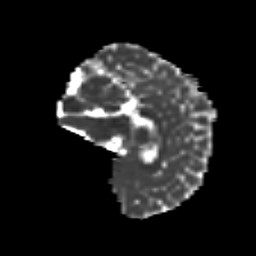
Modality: MD
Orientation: sagittal
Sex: male
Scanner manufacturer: siemens
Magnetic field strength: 3 T
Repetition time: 5 s
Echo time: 0.071 s